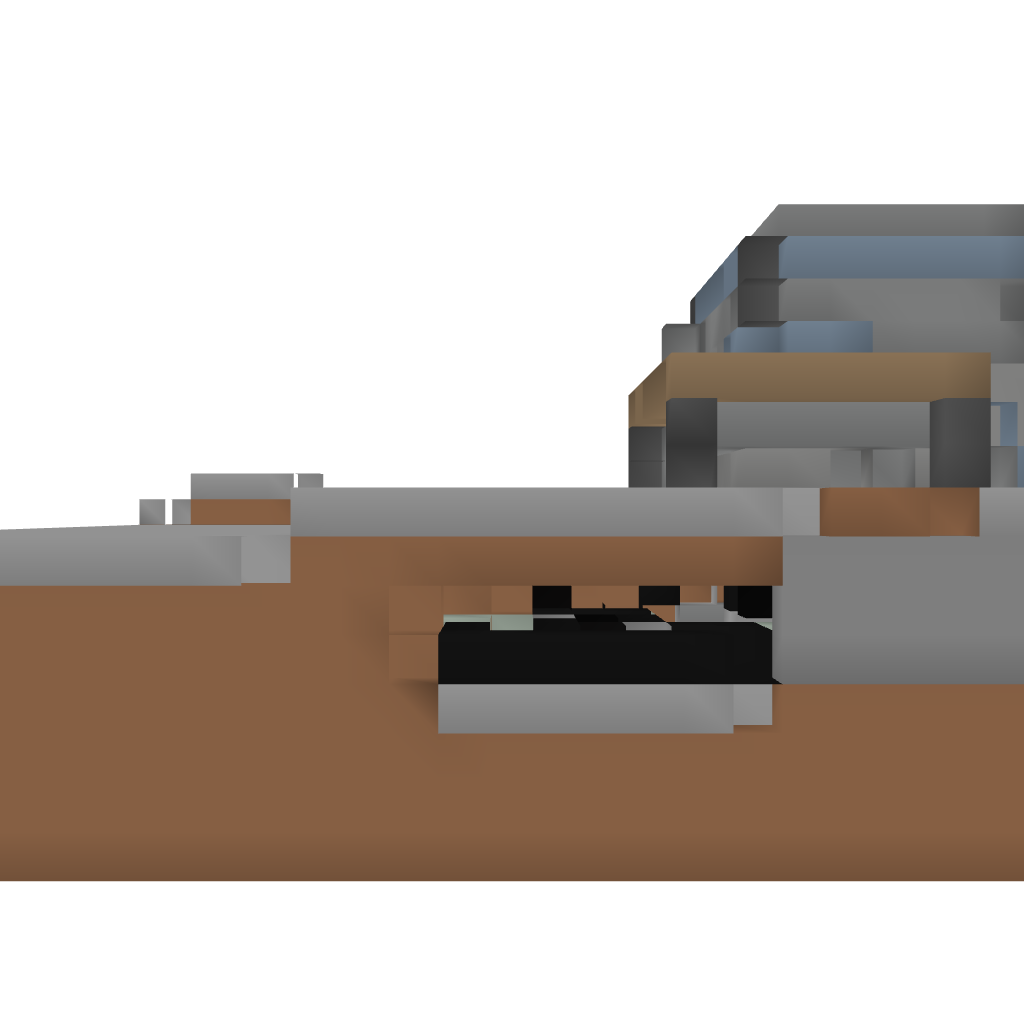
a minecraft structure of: Adventure map shop